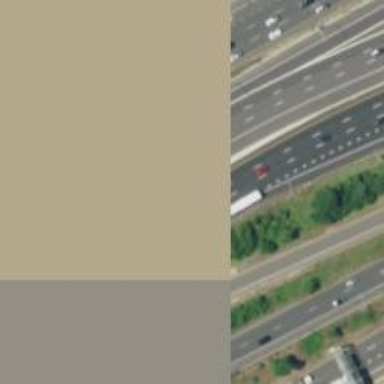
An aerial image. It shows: Motorway junction.